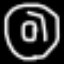
Label: donut